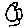
Label: flower